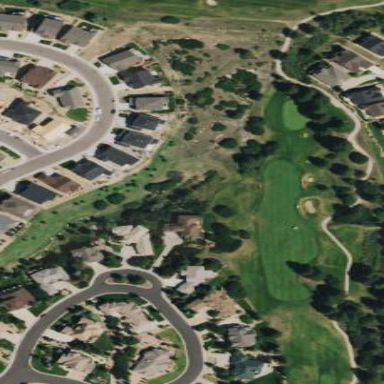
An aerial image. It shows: Golf course.